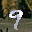
Label: 9